Aerial crown-view tile of a tropical tree (Barro Colorado Island, Panama), acquired 20241014:
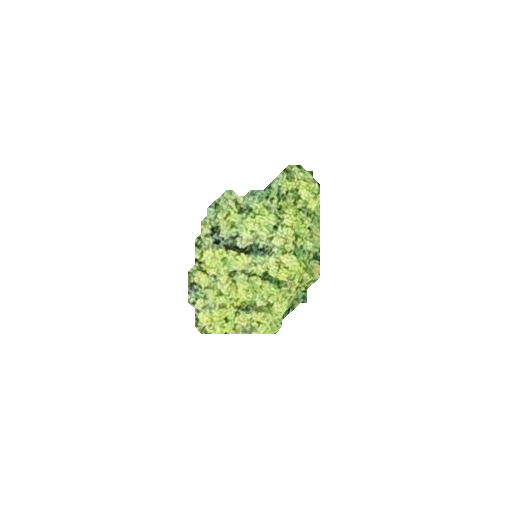
Species: Protium stevensonii
GBIF accepted scientific name: Tetragastris panamensis
Crown area: 25.912 m²